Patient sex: M
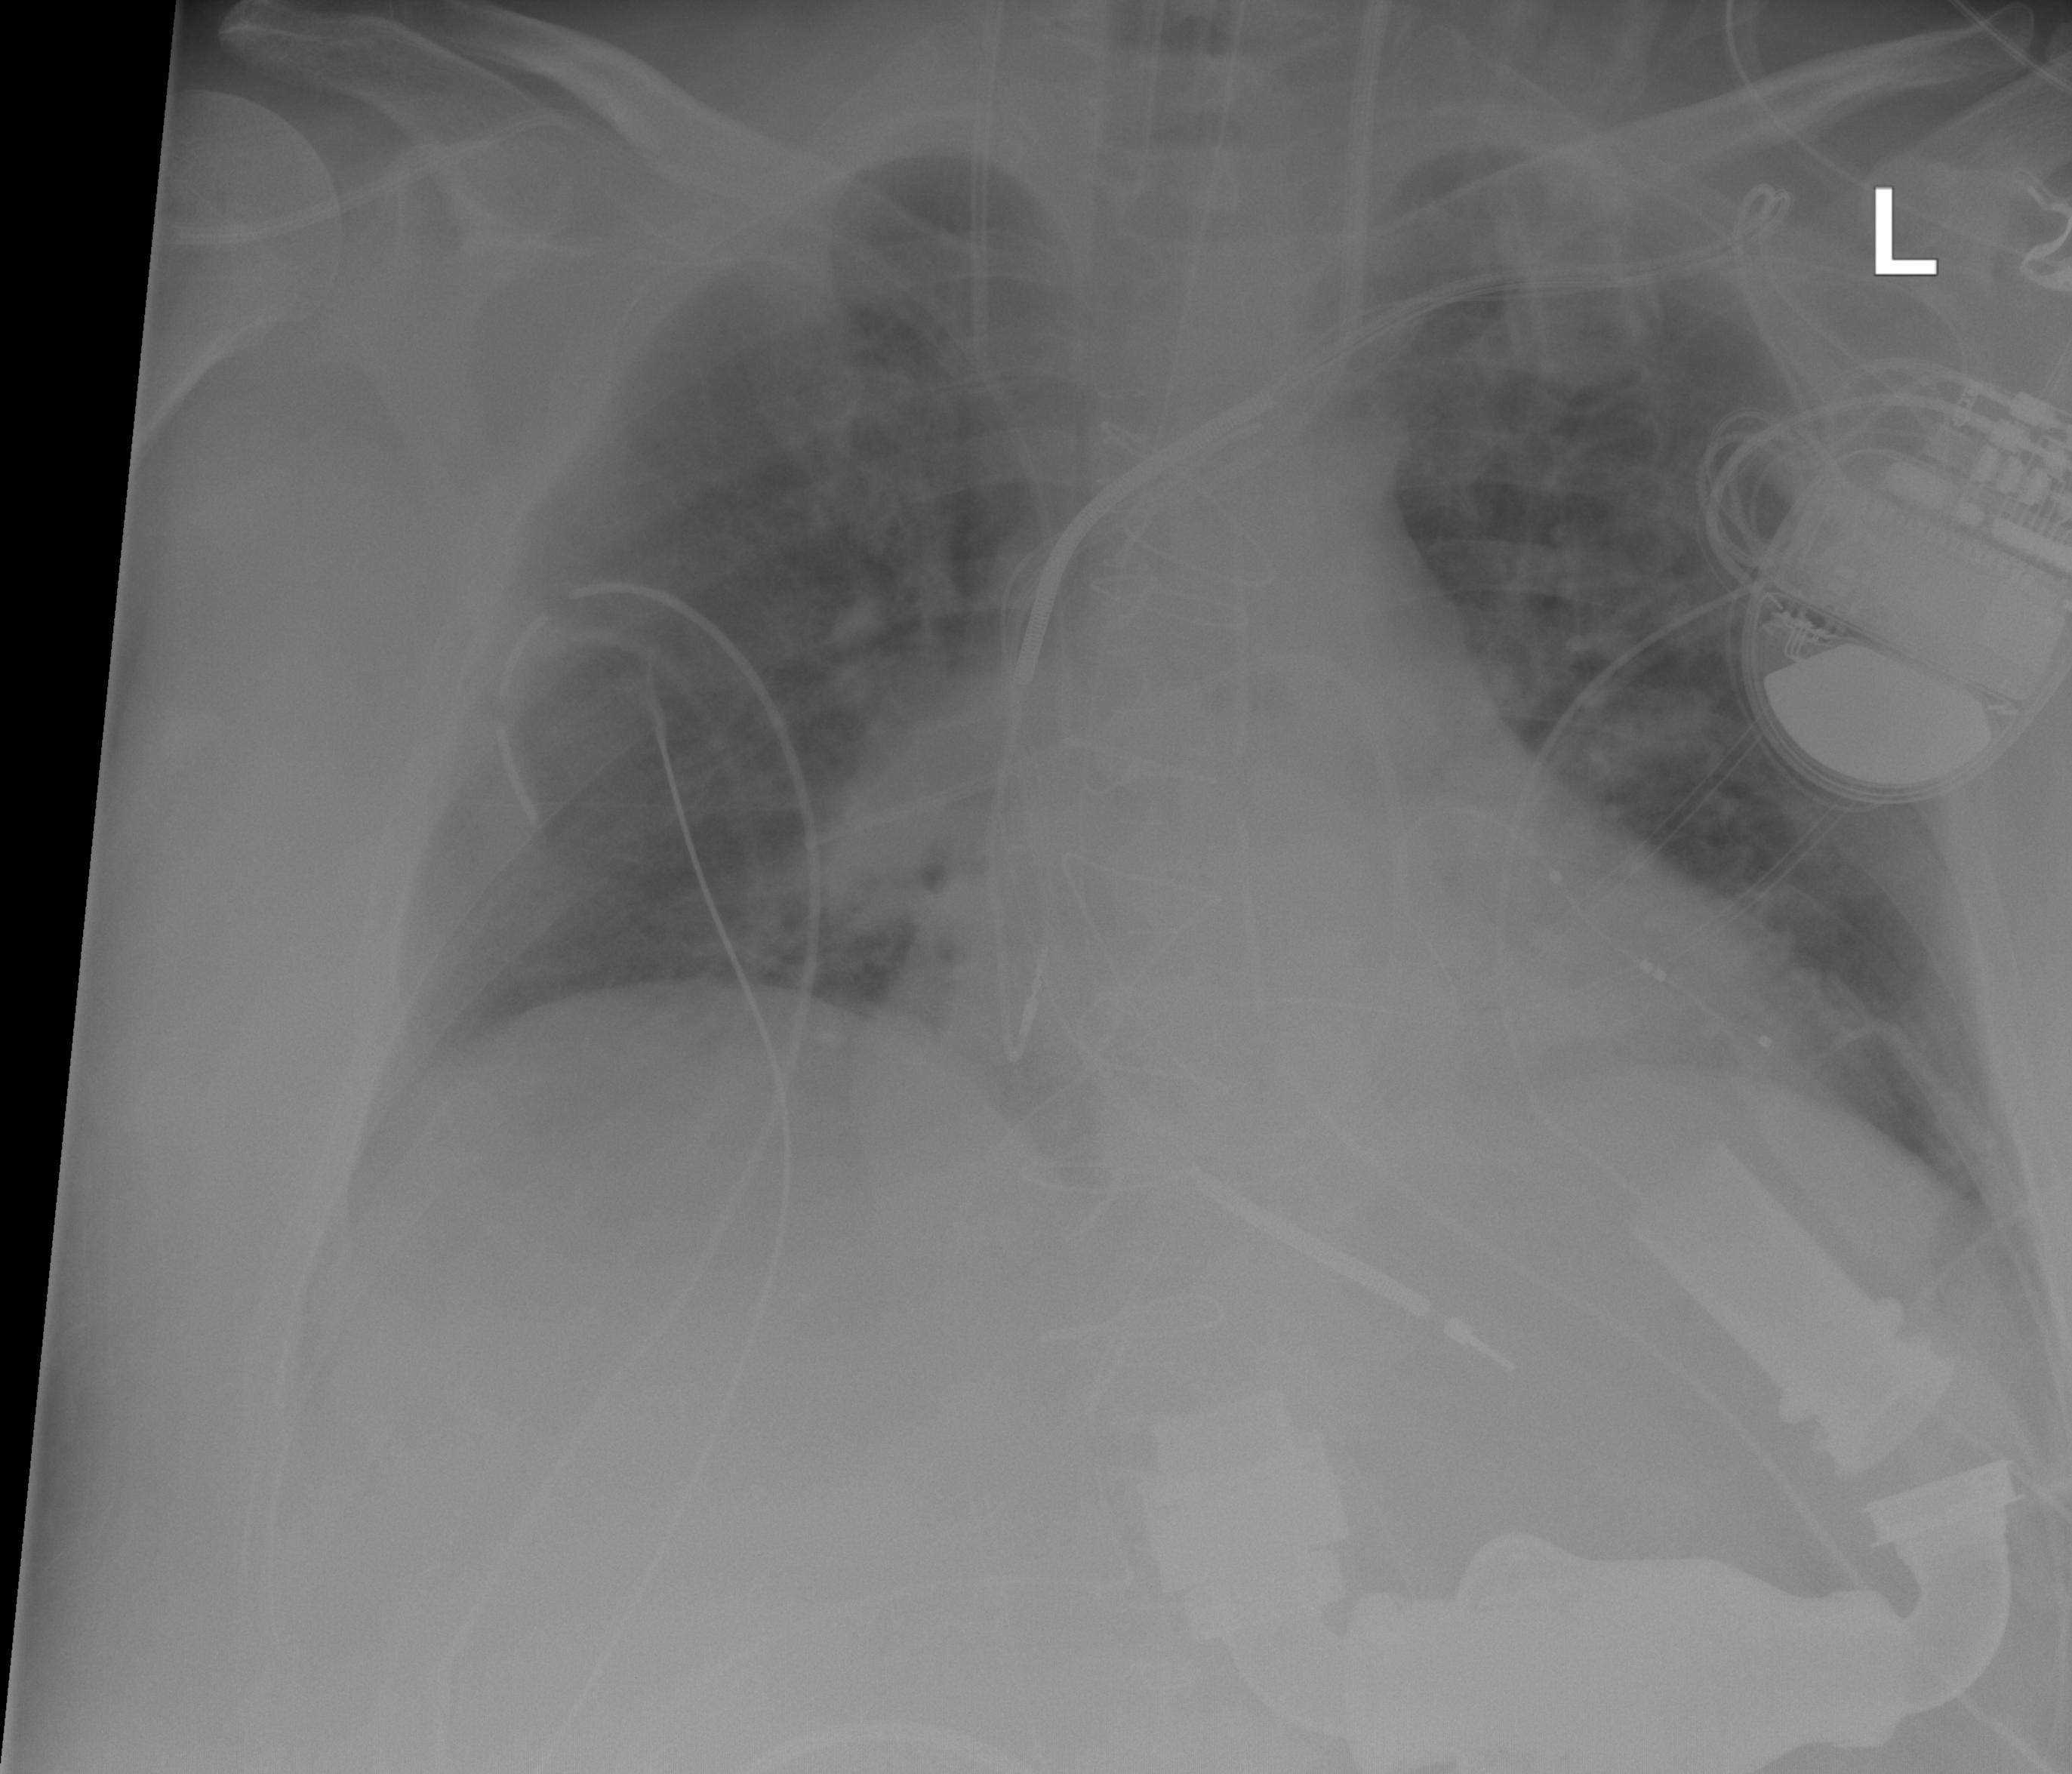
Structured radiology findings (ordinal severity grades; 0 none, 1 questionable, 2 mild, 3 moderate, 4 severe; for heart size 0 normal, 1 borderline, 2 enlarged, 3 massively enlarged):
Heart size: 2
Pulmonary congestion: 1
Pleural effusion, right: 0
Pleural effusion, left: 0
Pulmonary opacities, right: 0
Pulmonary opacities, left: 0
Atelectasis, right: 1
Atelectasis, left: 1